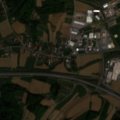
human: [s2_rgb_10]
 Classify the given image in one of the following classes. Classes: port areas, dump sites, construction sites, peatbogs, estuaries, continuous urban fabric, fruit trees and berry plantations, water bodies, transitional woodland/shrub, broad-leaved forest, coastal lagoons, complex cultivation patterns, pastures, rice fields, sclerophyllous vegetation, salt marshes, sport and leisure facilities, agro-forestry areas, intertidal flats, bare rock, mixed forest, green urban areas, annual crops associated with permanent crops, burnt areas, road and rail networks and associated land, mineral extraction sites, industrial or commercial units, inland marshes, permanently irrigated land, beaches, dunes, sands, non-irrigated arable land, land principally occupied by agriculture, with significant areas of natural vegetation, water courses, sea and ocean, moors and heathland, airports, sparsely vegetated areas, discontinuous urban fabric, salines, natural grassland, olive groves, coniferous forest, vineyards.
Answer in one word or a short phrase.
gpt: discontinuous urban fabric, non-irrigated arable land, complex cultivation patterns, broad-leaved forest, mixed forest